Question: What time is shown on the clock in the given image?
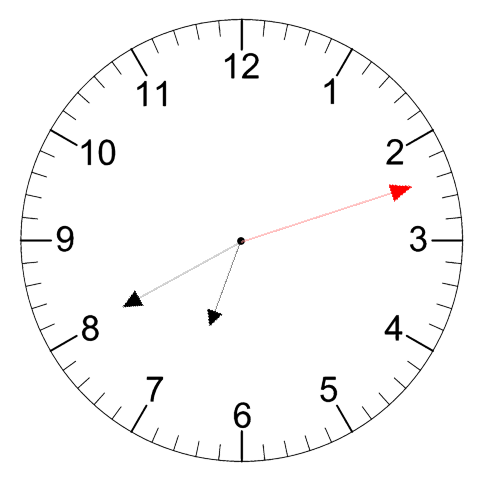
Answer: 06:40:12